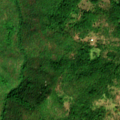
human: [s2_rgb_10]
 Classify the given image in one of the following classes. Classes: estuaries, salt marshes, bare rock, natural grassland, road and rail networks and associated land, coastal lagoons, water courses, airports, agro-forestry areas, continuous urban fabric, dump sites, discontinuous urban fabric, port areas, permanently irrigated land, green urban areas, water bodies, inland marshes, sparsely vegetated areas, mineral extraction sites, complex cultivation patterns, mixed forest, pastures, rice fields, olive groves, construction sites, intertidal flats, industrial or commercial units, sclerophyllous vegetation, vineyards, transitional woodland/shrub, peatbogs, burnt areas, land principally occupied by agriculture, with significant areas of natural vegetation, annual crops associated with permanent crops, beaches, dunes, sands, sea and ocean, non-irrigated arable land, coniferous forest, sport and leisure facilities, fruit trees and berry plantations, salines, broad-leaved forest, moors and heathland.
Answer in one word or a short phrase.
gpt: broad-leaved forest, transitional woodland/shrub